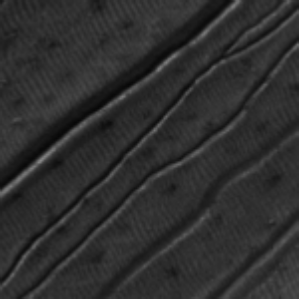
Label: frost